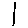
Label: line